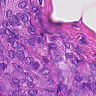
Metastatic tissue present: yes